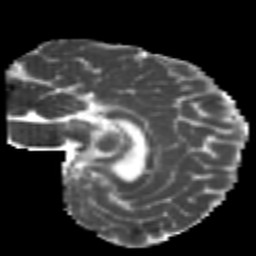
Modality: MD
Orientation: sagittal
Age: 25
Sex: female
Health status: healthy
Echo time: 0.074 s